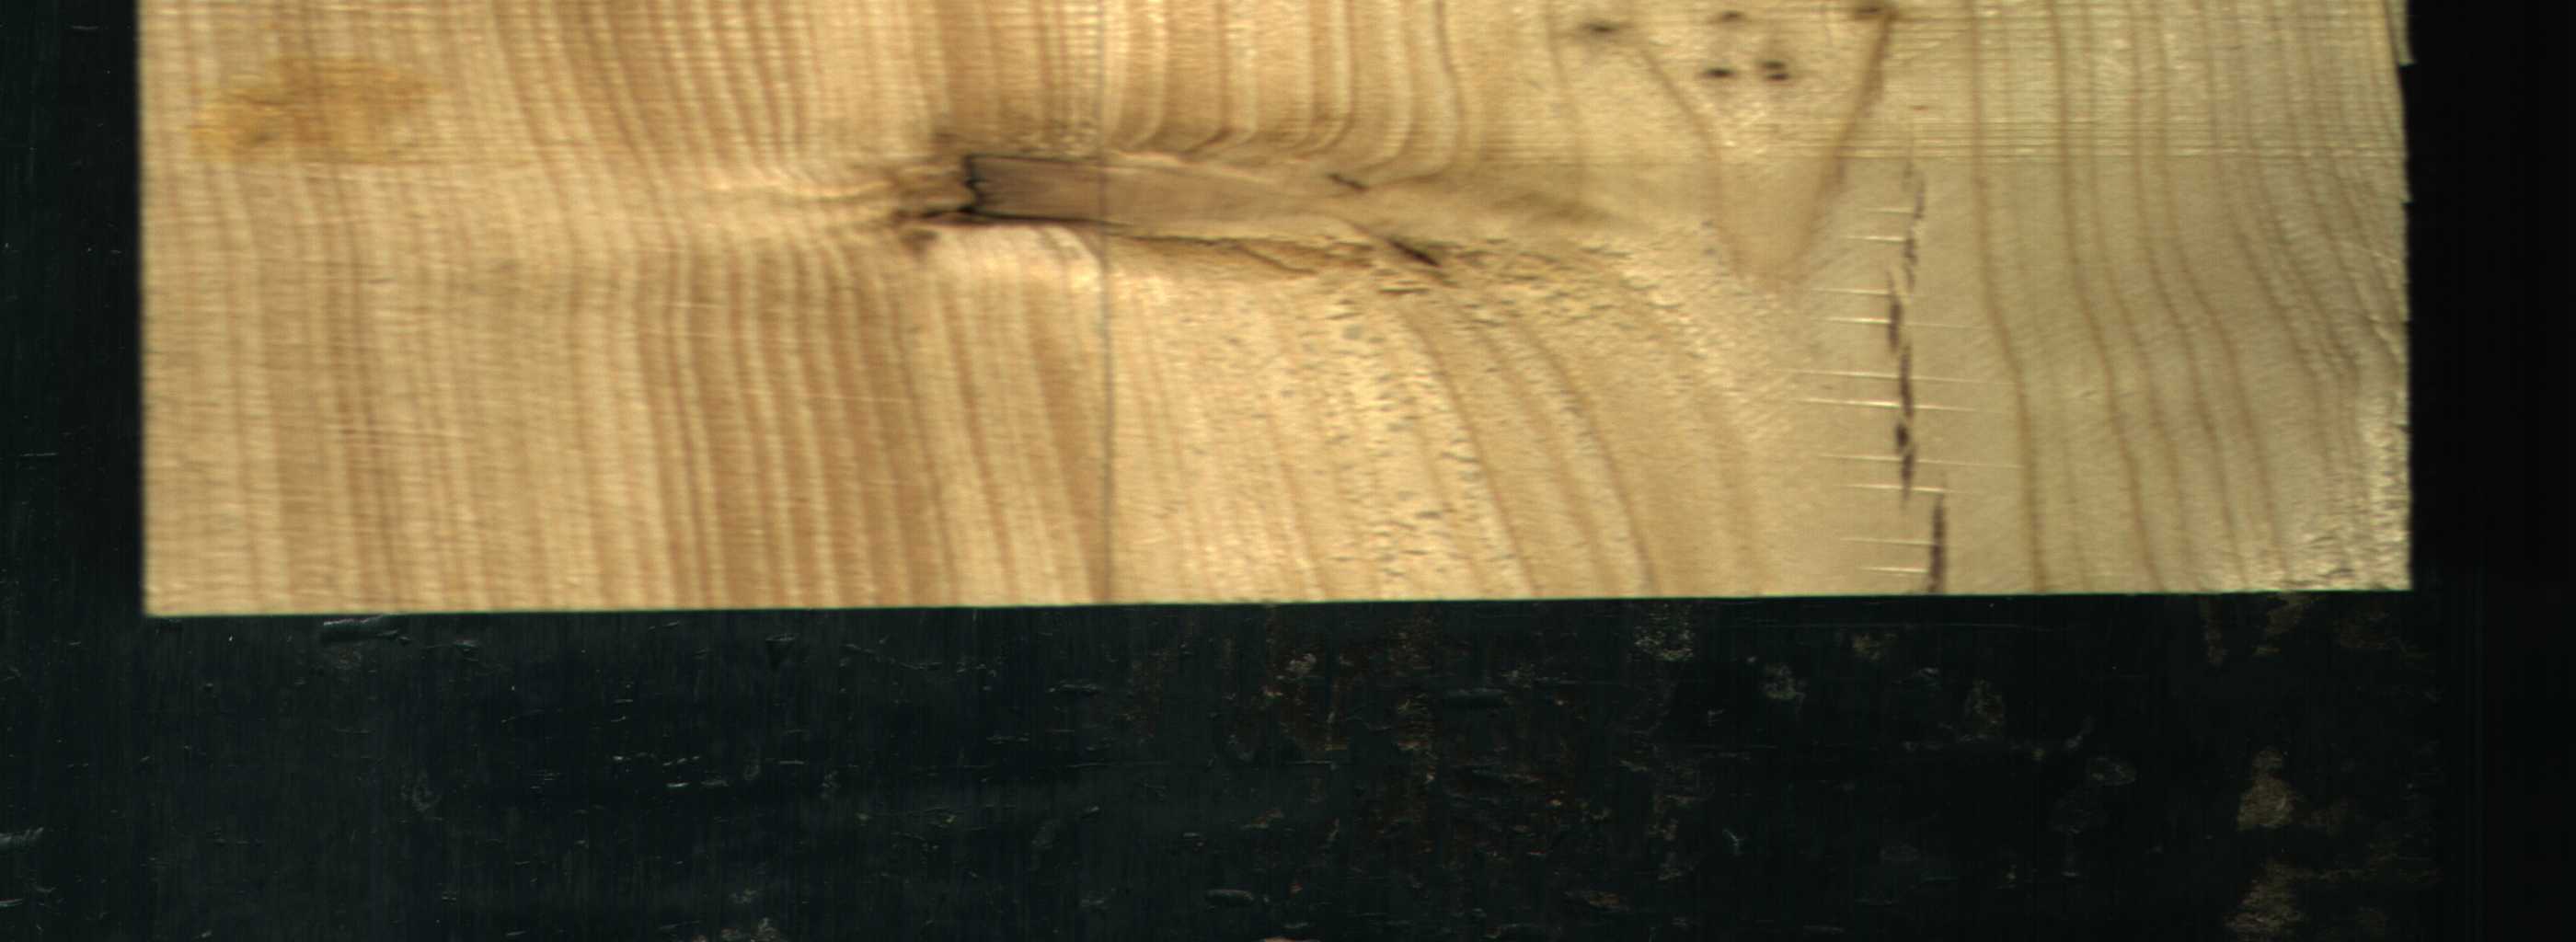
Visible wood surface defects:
resin
Crack
Dead_Knot
Live_Knot
Live_Knot
Live_Knot
Live_Knot
Live_Knot